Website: walmart
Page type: receipt
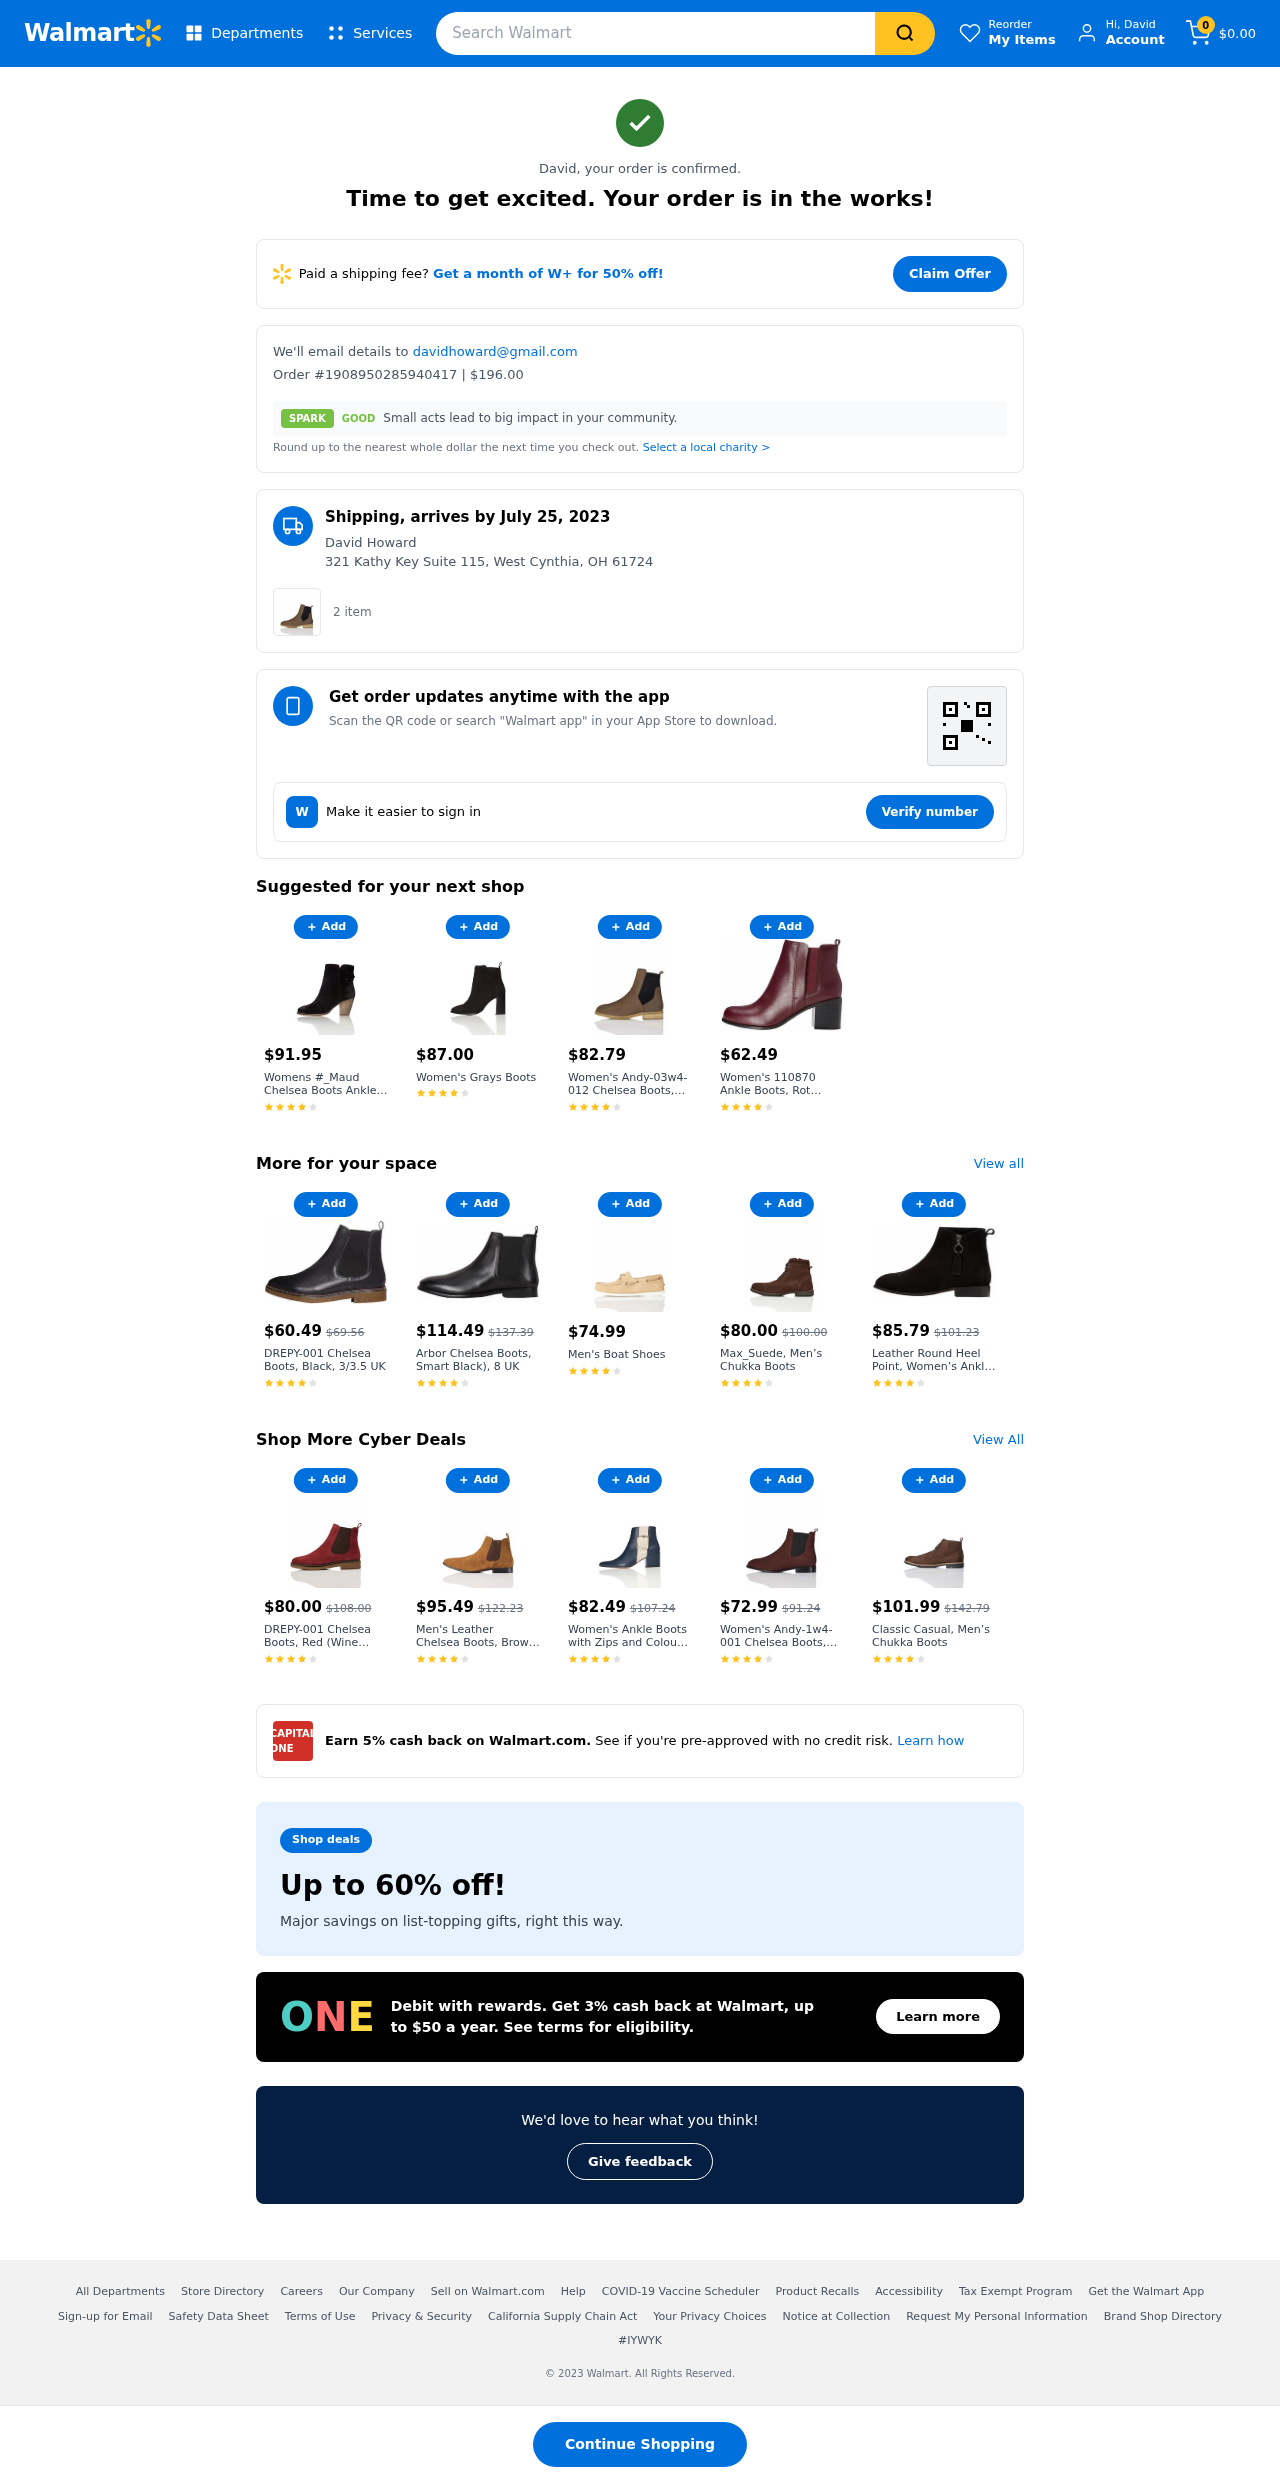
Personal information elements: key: PII_EMAIL
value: davidhoward@gmail.com
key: PII_FIRSTNAME
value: David
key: PII_FULLNAME
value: David Howard
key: PII_ADDRESS
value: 321 Kathy Key Suite 115, West Cynthia, OH 61724
Product elements: key: PRODUCT10_NAME
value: Leather Round Heel Point, Women’s Ankle boots
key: PRODUCT10_PRICE
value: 85.79
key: PRODUCT11_NAME
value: Arbor Boots, Brown Chelsea Tan), 11 UK
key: PRODUCT11_PRICE
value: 125.99
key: PRODUCT12_NAME
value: DREPY-001 Chelsea Boots, Red (Wine Wine), 3 UK
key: PRODUCT12_PRICE
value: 80
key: PRODUCT13_NAME
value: Men's Leather Chelsea Boots, Brown (Tan), 11 UK
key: PRODUCT13_PRICE
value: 95.49
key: PRODUCT14_NAME
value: Women's Ankle Boots with Zips and Colour Block Straps
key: PRODUCT14_PRICE
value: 82.49
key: PRODUCT15_NAME
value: Women's Andy-1w4-001 Chelsea Boots, Purple Plum Nubuk, 6 us
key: PRODUCT15_PRICE
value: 72.99
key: PRODUCT16_NAME
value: Classic Casual, Men’s Chukka Boots
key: PRODUCT16_PRICE
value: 101.99
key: PRODUCT17_NAME
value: Women's Flexi-Sole Cuban Heel Chelsea Boots, Brown (Tan Tan), US 8
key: PRODUCT17_PRICE
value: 84.49
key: PRODUCT1_QUANTITY
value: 2
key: PRODUCT2_NAME
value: Womens #_Maud Chelsea Boots Ankle Boots Black (Black) 36 UK
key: PRODUCT2_PRICE
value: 91.95
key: PRODUCT3_NAME
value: Women's Grays Boots
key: PRODUCT3_PRICE
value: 87
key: PRODUCT4_NAME
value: Women's Andy-03w4-012 Chelsea Boots, Grey Truffle Nubuk, 10
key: PRODUCT4_PRICE
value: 82.79
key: PRODUCT5_NAME
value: Women's 110870 Ankle Boots, Rot Burgendy, 8 us
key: PRODUCT5_PRICE
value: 62.49
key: PRODUCT6_NAME
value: DREPY-001 Chelsea Boots, Black, 3/3.5 UK
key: PRODUCT6_PRICE
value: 60.49
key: PRODUCT7_NAME
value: Arbor Chelsea Boots, Smart Black), 8 UK
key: PRODUCT7_PRICE
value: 114.49
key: PRODUCT8_NAME
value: Men's Boat Shoes
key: PRODUCT8_PRICE
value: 74.99
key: PRODUCT9_NAME
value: Max_Suede, Men’s Chukka Boots
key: PRODUCT9_PRICE
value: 80
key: PRODUCT6_ORIGINAL_PRICE
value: $69.56
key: PRODUCT7_ORIGINAL_PRICE
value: $137.39
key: PRODUCT9_ORIGINAL_PRICE
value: $100.00
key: PRODUCT10_ORIGINAL_PRICE
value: $101.23
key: PRODUCT11_ORIGINAL_PRICE
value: $153.71
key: PRODUCT12_ORIGINAL_PRICE
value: $108.00
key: PRODUCT13_ORIGINAL_PRICE
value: $122.23
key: PRODUCT14_ORIGINAL_PRICE
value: $107.24
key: PRODUCT15_ORIGINAL_PRICE
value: $91.24
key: PRODUCT16_ORIGINAL_PRICE
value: $142.79
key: PRODUCT17_ORIGINAL_PRICE
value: $111.53
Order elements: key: ORDER_NUM_ITEMS
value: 0
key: ORDER_TOTAL
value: $0.00
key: ORDER_ID
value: #1908950285940417
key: ORDER_TOTAL
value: $196.00
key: ORDER_DELIVERY_DATE
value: July 25, 2023
Search elements: key: HEADER_SEARCH
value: Search Walmart